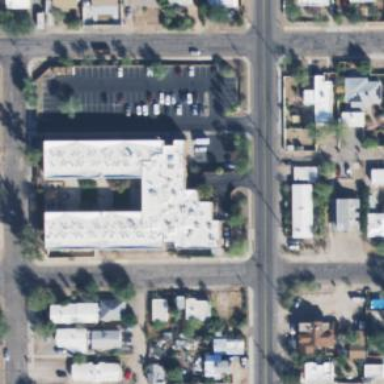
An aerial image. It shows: Building.